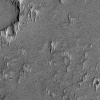
Atmospheric dust classification: not_dusty